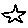
Label: star